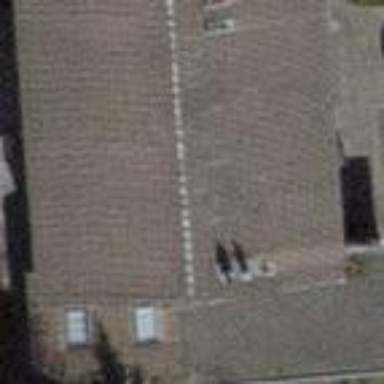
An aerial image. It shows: Terrace building.